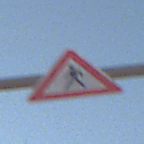
Verkehrszeichen: FussgaengerRechts
Umgebung: Outdoor, Nature
Tageszeit: MorningAfternoon
Wetter: PartlyCloudy
Licht: Natural
Jahreszeit: NotSpecified
Kontrast: HighContrast